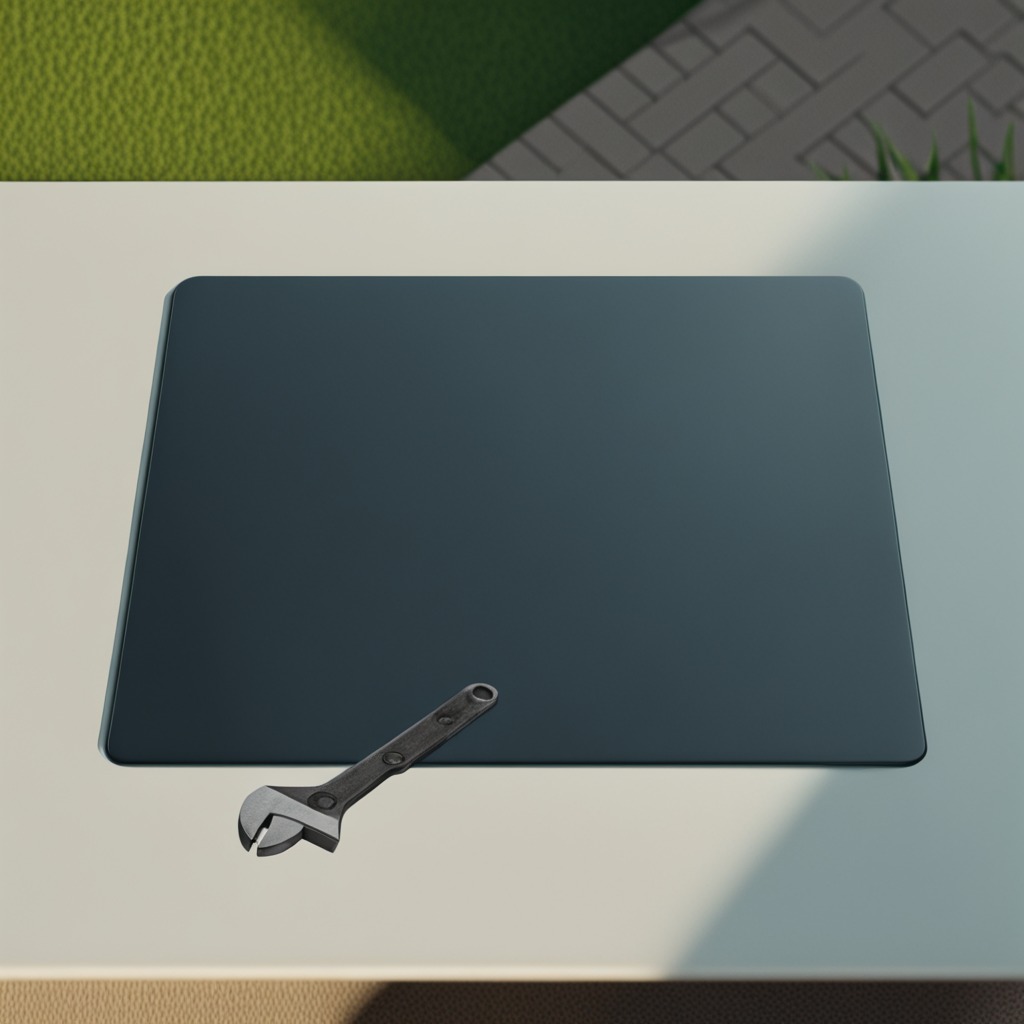
An wrench lies on the table.